Aerial crown-view tile of a tropical tree (Barro Colorado Island, Panama), acquired 20240716:
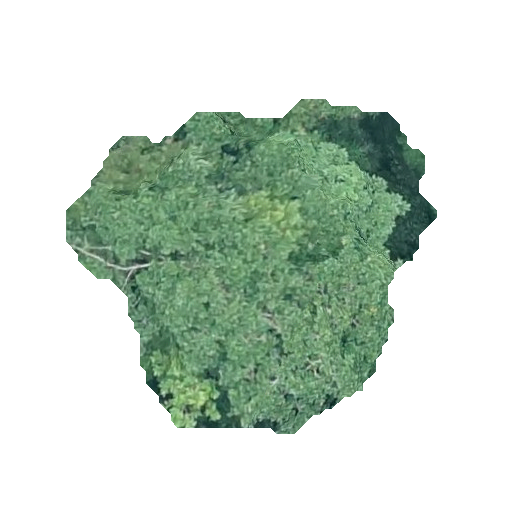
Species: Poulsenia armata
GBIF accepted scientific name: Poulsenia armata
Crown area: 133.956 m²